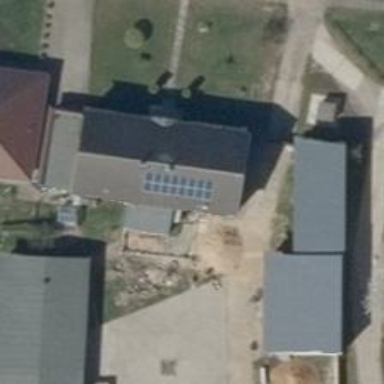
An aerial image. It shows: Small solar photovoltaic panel generator is producing electricity.